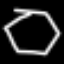
Label: octagon